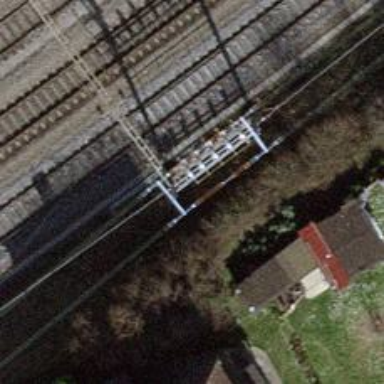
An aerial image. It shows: Power pole.